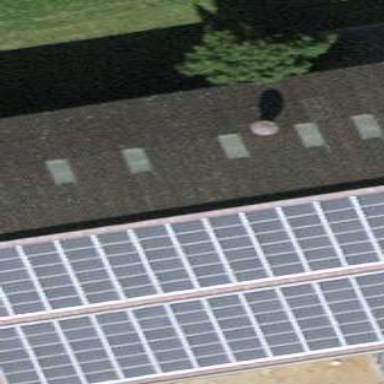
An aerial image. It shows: Solar power generator utilizing photovoltaic technology with solar photovoltaic panels.